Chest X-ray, AP view. Patient: 72 years old, sex F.
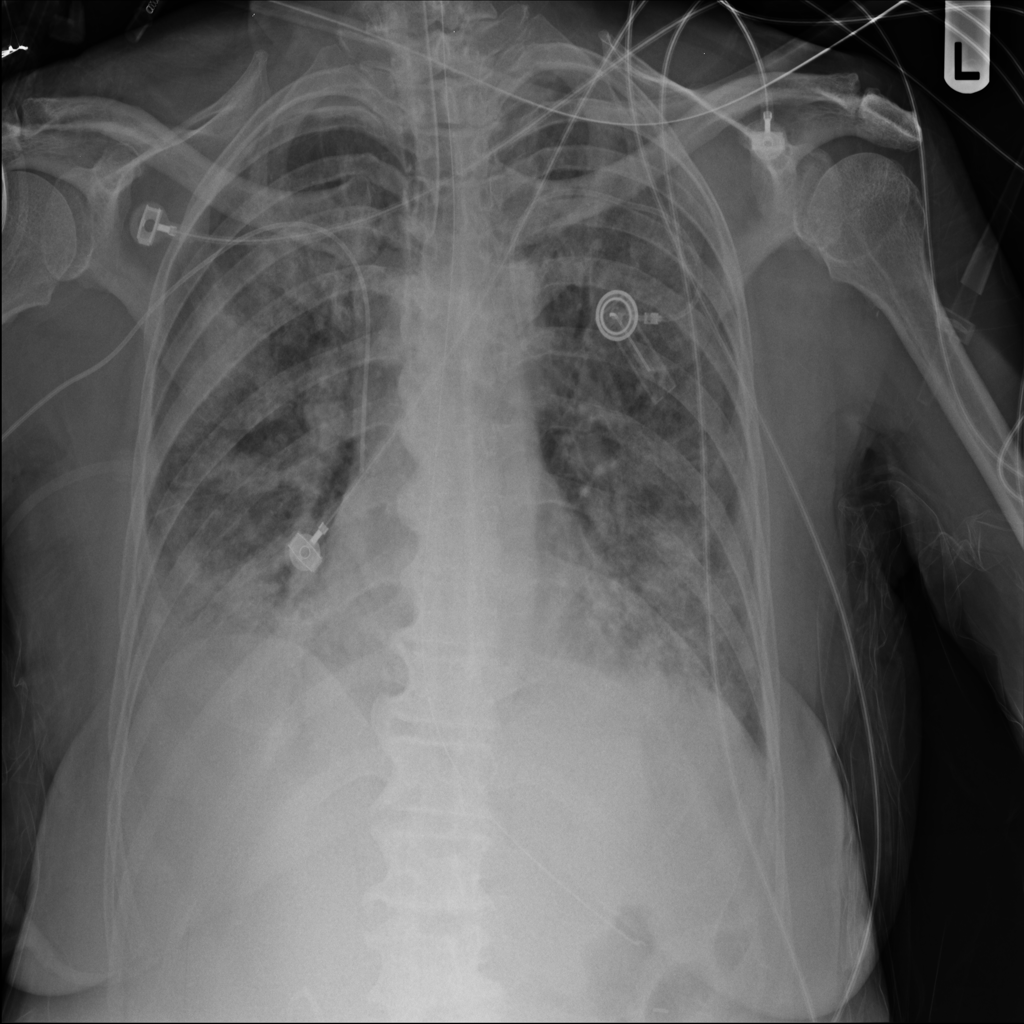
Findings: Effusion, Infiltration, Nodule